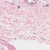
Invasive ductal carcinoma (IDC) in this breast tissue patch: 0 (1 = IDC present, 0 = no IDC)